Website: macys
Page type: billing-address
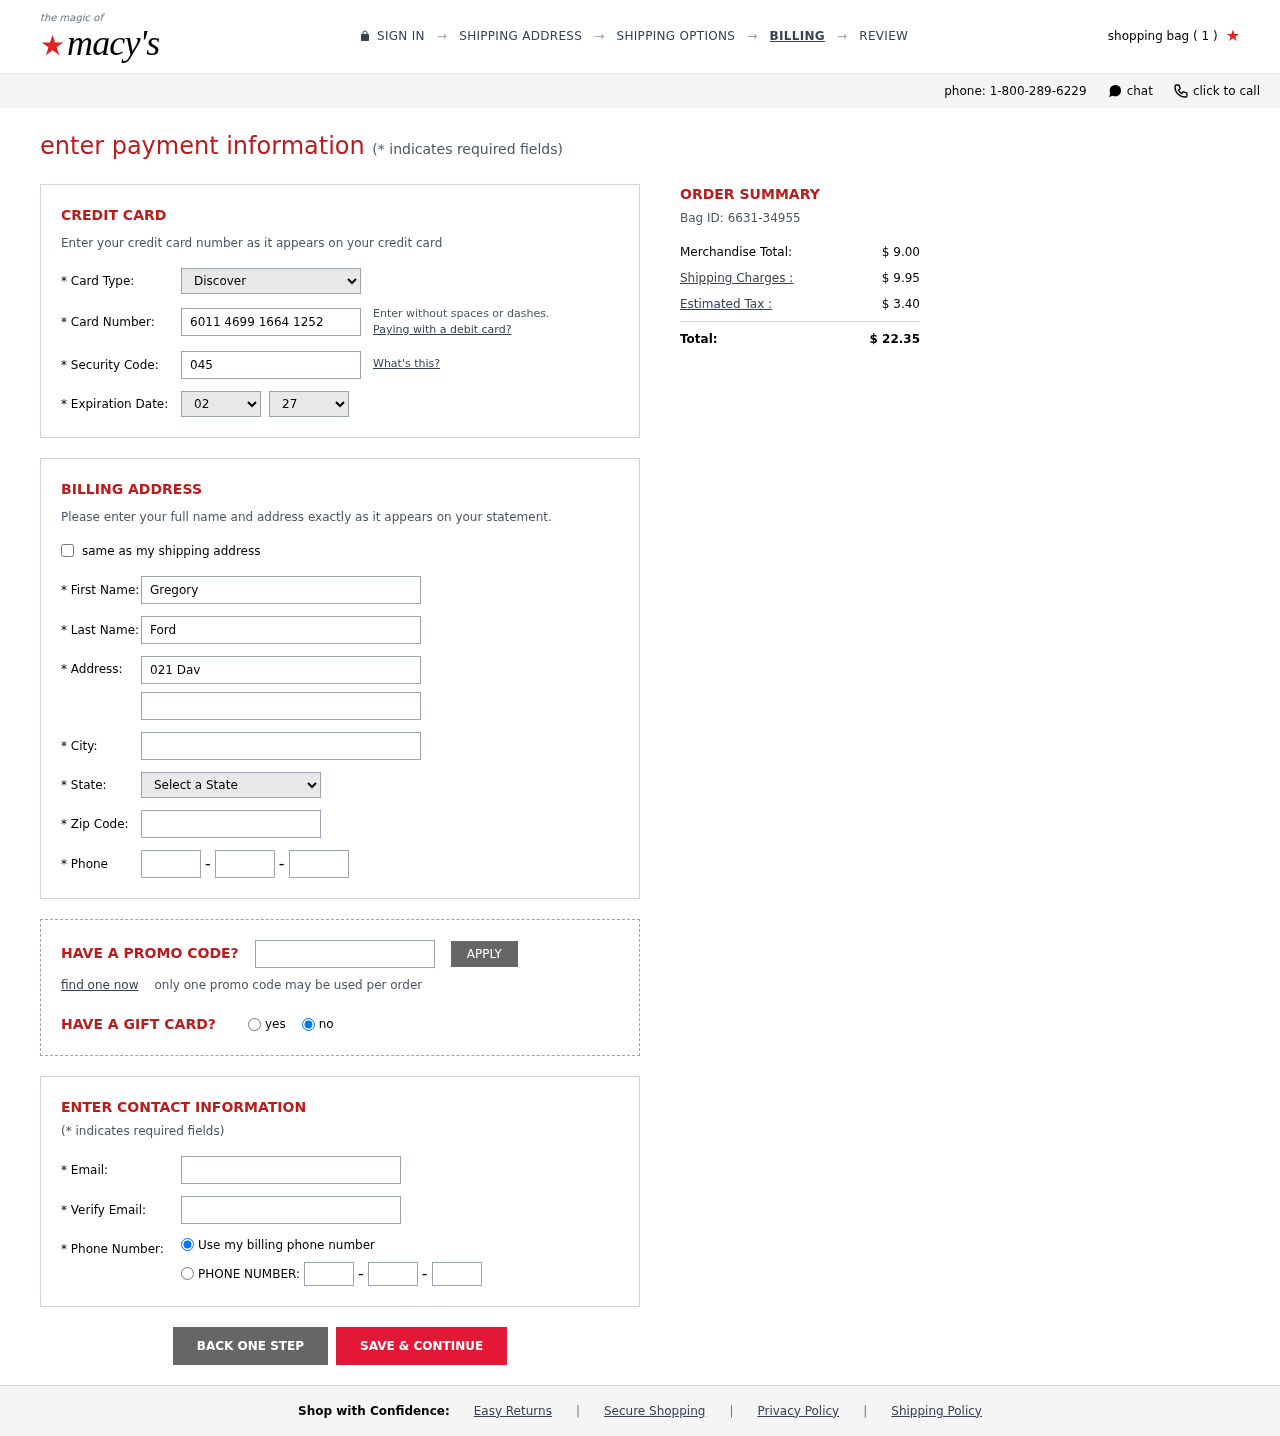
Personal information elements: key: PII_CARD_CVV
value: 045
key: PII_CARD_EXPIRY_MONTH
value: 02
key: PII_CARD_EXPIRY_YEAR
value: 27
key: PII_CARD_NUMBER
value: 6011 4699 1664 1252
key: PII_CARD_TYPE
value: Discover
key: PII_CITY
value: North Wanda
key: PII_EMAIL
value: gford@yahoo.com
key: PII_FIRSTNAME
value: Gregory
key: PII_LASTNAME
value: Ford
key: PII_PHONE_AREA
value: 246
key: PII_PHONE_PREFIX
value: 265
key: PII_PHONE_SUFFIX
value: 5531
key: PII_POSTCODE
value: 28411
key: PII_STATE_ABBR
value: NJ
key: PII_STREET
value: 021 Davis Shores Suite 913
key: PII_STREET2
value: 49897 Olson Vista Suite 898
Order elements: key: ORDER_NUM_ITEMS
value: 1
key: ORDER_ID
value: Bag ID: 6631-34955
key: ORDER_SUBTOTAL
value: $ 9.00
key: ORDER_SHIPPING_COST
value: $ 9.95
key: ORDER_TAX
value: $ 3.40
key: ORDER_TOTAL
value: $ 22.35